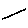
Label: line